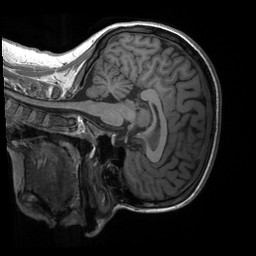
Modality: T1w
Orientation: sagittal
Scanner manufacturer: siemens
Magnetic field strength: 3 T
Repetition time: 2.4 s
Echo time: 0.00224 s